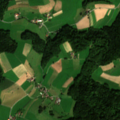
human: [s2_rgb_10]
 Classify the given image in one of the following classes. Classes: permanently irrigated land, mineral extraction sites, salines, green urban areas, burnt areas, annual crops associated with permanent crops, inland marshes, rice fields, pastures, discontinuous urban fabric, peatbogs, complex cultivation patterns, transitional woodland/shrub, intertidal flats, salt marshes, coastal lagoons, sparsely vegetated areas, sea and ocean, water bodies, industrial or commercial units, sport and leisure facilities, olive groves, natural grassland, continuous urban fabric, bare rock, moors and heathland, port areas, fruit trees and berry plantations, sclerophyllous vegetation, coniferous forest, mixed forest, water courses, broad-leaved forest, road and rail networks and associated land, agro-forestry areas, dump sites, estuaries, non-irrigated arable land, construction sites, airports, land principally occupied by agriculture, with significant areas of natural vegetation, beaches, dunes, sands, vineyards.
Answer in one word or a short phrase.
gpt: non-irrigated arable land, complex cultivation patterns, coniferous forest, mixed forest